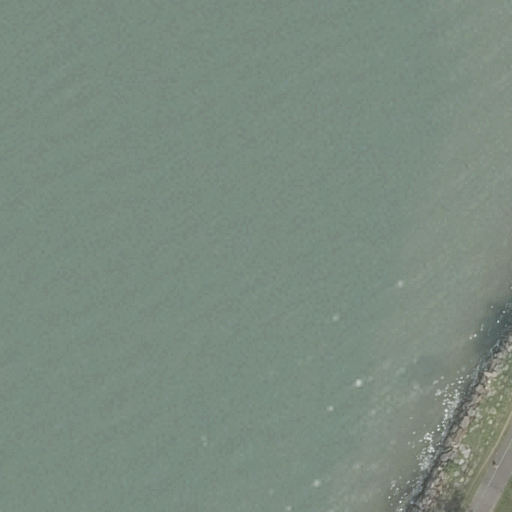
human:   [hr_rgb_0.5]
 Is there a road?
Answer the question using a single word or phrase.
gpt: yes

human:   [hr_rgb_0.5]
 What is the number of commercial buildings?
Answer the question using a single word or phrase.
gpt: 0

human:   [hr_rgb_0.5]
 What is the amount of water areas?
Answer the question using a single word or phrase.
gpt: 1

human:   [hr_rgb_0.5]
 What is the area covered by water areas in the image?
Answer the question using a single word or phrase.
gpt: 10265m2

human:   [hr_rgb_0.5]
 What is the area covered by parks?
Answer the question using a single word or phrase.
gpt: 5090m2

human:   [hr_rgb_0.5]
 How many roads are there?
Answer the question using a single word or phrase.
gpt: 1

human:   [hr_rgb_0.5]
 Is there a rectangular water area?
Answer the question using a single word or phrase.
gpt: yes

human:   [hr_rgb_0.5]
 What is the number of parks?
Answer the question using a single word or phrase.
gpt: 1

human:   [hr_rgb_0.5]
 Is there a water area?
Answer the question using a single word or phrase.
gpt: yes

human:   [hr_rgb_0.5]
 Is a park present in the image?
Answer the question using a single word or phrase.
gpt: yes

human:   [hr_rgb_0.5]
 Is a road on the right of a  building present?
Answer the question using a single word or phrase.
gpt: no

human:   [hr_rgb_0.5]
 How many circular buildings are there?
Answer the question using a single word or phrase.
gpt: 0

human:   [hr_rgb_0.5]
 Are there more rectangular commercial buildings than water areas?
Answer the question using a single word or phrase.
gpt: no

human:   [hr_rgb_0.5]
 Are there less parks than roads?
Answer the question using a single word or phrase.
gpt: no

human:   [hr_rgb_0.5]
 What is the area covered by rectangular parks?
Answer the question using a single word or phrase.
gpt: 5090m2

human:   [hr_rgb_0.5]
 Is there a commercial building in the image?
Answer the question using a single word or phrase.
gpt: no

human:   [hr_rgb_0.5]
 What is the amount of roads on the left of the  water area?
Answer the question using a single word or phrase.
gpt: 0

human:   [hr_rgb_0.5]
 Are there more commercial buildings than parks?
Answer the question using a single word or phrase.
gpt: no

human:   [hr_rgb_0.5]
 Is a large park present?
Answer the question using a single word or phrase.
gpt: yes

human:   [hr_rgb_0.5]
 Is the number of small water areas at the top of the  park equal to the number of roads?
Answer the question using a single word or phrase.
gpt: no

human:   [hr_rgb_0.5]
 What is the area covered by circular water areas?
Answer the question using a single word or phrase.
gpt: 0m2

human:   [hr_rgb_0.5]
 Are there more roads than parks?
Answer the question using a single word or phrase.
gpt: no

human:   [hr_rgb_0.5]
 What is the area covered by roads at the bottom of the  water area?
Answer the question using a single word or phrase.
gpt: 0m2

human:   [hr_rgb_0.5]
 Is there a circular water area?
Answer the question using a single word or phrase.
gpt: no

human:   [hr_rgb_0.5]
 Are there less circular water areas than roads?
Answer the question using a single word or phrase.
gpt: yes

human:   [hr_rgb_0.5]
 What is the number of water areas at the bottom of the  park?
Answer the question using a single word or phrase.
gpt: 0

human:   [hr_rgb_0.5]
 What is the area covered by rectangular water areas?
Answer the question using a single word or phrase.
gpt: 10265m2

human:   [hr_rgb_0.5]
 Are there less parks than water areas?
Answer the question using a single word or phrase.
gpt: no

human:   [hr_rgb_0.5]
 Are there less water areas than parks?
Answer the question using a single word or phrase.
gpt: no

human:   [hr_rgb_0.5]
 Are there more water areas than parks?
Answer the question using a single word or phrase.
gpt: no

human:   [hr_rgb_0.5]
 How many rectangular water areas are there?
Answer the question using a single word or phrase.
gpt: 1

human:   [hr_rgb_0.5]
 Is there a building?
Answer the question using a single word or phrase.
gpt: no

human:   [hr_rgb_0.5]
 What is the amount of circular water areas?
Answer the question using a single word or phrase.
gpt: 0

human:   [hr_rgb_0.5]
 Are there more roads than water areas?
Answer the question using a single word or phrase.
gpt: no

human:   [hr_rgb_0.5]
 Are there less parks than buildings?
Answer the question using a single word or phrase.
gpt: no

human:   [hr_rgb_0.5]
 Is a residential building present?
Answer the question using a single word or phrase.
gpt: no

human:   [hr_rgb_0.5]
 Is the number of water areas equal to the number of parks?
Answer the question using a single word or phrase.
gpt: yes

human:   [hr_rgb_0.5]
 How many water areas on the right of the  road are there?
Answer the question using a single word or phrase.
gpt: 0

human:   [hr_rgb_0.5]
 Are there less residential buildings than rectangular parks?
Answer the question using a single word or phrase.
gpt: yes

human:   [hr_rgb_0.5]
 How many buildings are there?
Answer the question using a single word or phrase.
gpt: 0

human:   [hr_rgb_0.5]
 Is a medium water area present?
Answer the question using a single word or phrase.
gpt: no

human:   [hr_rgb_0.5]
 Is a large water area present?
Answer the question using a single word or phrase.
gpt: yes

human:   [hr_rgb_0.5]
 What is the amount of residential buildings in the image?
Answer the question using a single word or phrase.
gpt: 0

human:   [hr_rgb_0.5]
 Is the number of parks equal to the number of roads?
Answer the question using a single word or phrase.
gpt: yes

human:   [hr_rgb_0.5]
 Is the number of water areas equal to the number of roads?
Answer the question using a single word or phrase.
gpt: yes

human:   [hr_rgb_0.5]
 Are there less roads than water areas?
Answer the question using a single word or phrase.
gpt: no

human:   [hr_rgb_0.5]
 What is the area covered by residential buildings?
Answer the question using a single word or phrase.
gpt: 0m2

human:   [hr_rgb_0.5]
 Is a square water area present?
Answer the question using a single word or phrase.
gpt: no

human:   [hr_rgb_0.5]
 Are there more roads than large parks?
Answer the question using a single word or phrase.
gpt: no

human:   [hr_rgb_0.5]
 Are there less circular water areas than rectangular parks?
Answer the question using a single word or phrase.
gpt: yes

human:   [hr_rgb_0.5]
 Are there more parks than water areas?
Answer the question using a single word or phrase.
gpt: no

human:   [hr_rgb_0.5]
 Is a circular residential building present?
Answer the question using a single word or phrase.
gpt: no

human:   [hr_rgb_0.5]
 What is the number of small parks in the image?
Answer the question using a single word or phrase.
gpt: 0

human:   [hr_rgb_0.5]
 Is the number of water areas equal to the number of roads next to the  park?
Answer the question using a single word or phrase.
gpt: yes

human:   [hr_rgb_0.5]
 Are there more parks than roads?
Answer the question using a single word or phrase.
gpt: no

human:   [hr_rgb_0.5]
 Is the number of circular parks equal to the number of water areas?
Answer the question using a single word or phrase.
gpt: no

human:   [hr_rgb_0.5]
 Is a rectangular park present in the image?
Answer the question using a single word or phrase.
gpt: yes

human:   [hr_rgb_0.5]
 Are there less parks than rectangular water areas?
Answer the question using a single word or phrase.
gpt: no

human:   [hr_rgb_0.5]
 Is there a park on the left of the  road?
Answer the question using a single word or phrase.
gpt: yes

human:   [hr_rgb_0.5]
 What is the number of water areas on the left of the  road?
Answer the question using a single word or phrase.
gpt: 0

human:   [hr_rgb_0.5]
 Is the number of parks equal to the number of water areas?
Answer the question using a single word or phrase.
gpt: yes

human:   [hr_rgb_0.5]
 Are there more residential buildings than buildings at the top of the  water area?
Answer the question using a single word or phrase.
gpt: no

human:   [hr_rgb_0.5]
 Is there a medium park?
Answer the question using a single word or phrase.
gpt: no

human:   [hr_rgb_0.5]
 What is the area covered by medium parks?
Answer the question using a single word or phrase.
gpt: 0m2